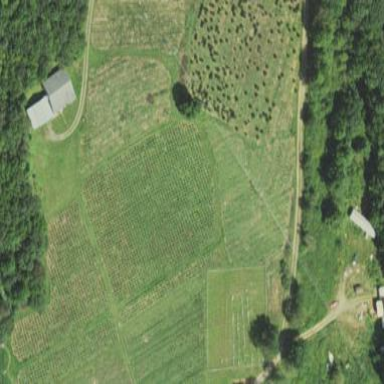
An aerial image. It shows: Plant nursery cultivating trees.